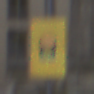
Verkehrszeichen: FahrzeugeMitWassergefaehrdenderLadungOhnePfeilsymbol
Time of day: SunriseSunset
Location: Outdoor (Urban)
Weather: PartlyCloudy
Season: NotSpecified
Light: Natural